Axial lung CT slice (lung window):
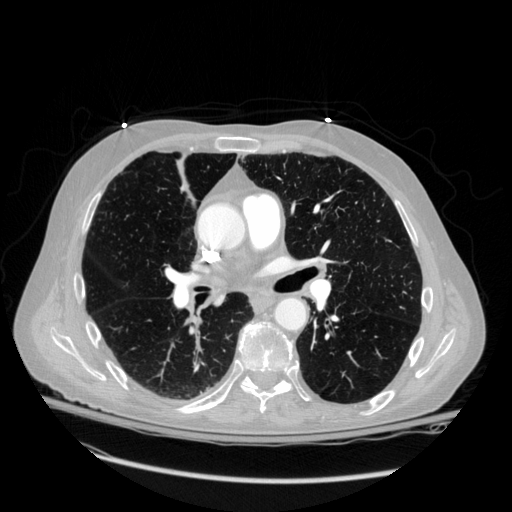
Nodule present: no